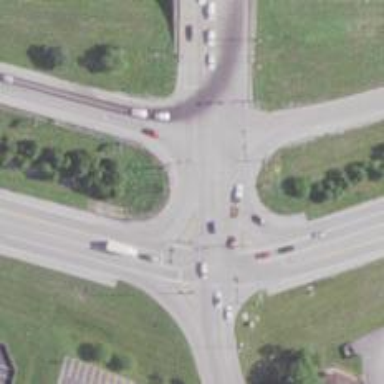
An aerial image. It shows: Primary highway intersecting roundabout.